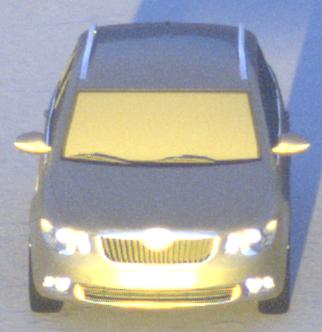
Make: Skoda
Model: Superb Combi 1.4 TSI
Detailed model: Superb (II) Combi
Model produced from: 2010/01
Model produced until: 2011/10
Doors: 5
Color: gray
Road condition: dry road
Daytime: sunrise or sunset
Contrast: high contrast